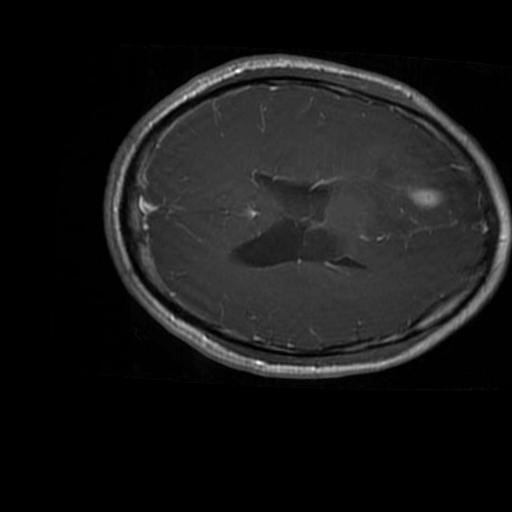
Label: brain_glioma